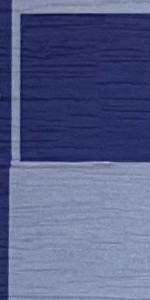
Label: Empty